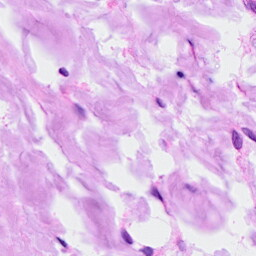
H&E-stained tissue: Breast